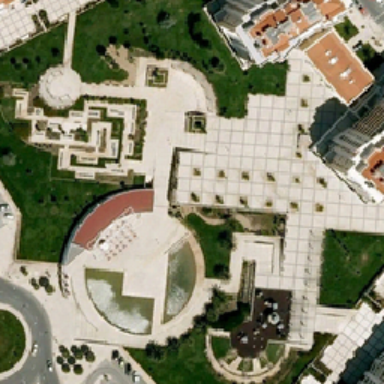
Arranging buildings is like a scene in a game .